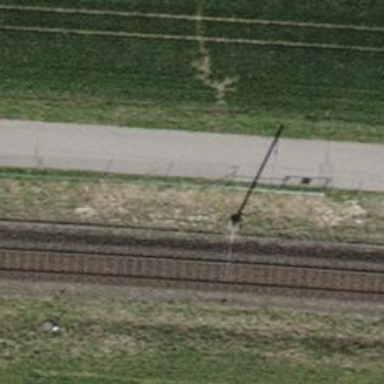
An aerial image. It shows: Cycleway with asphalt surface. The tracktype is grade1.